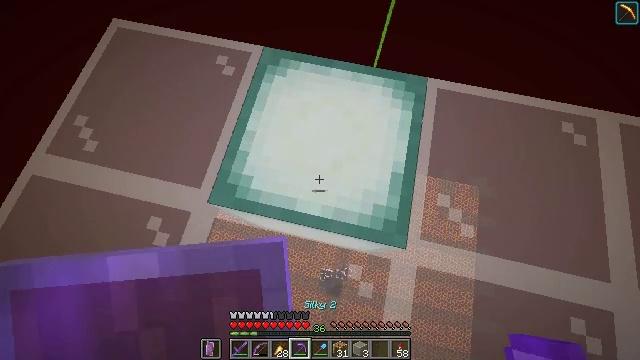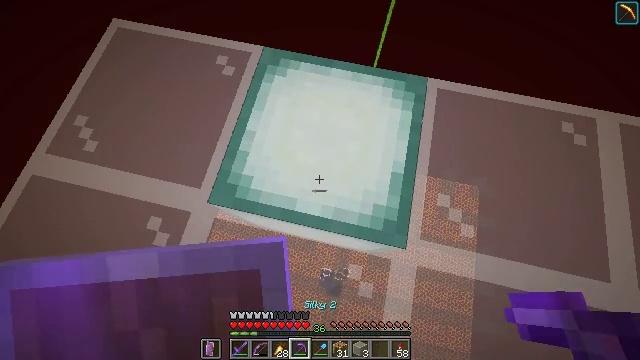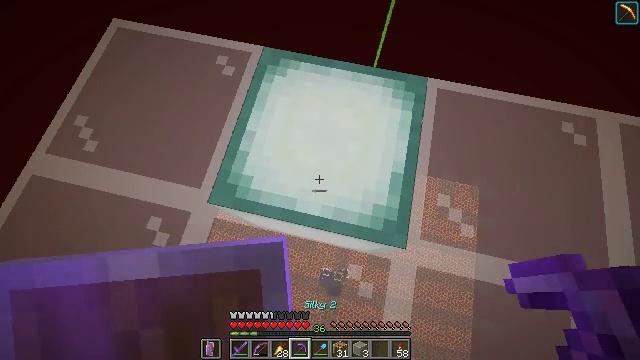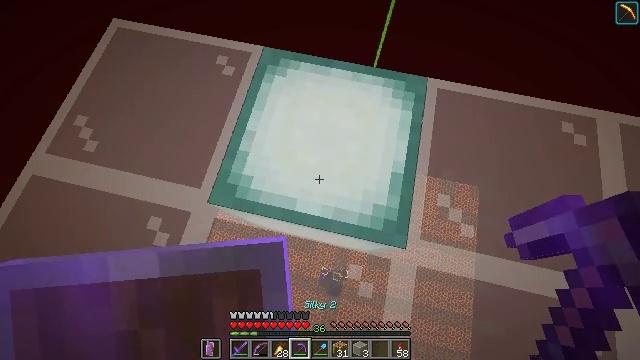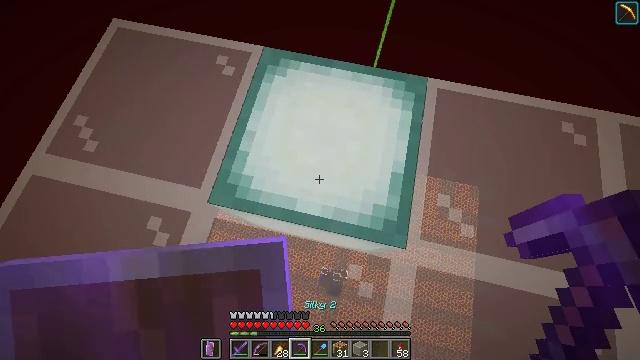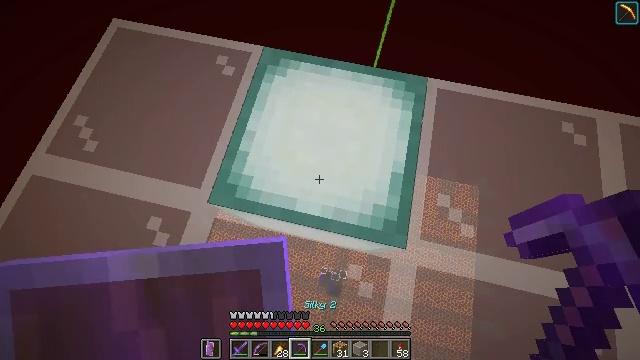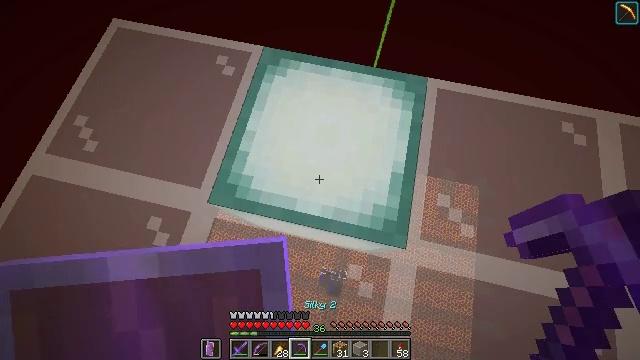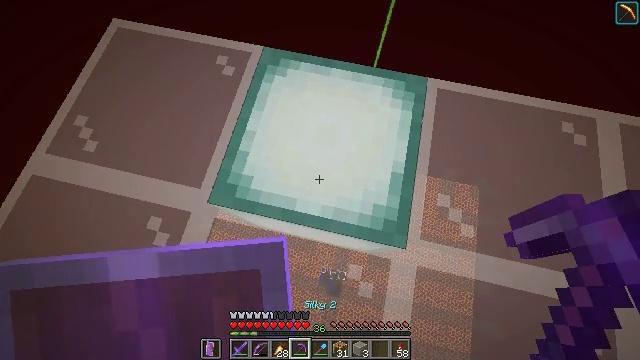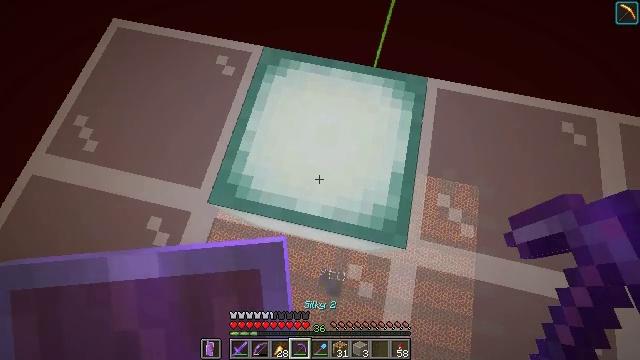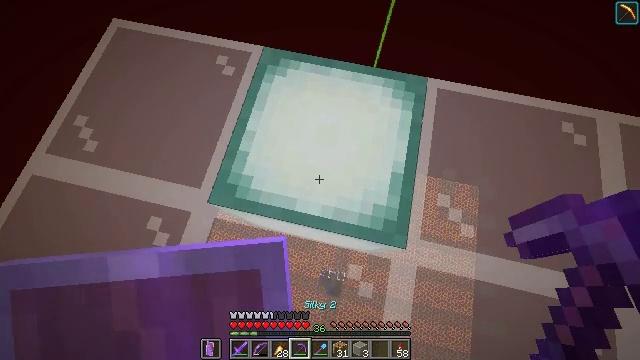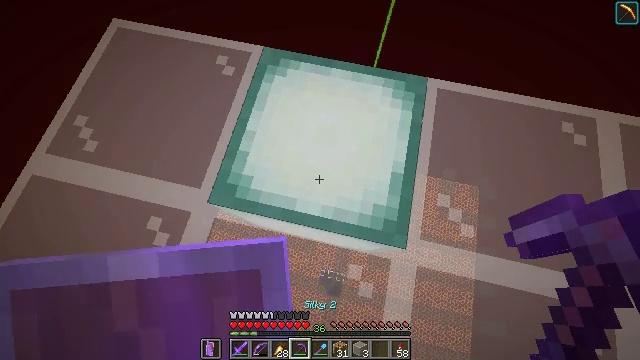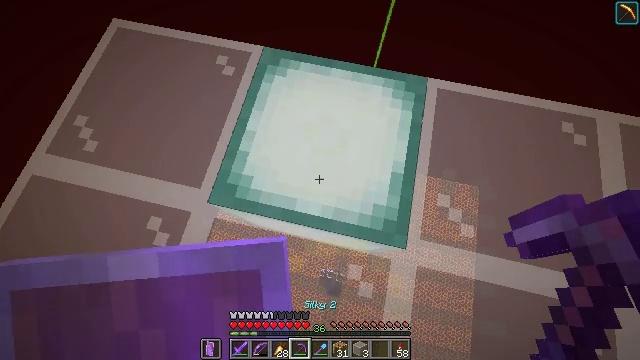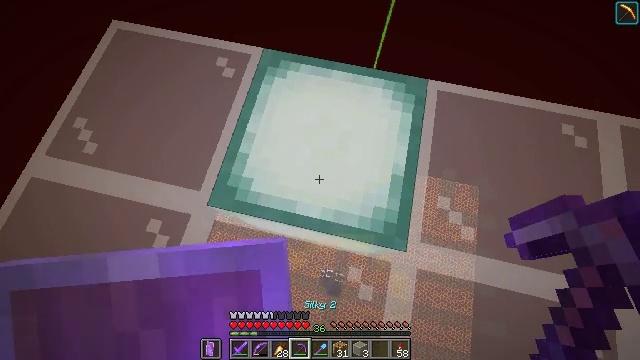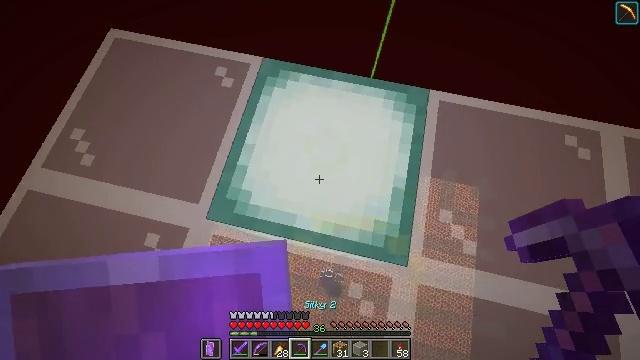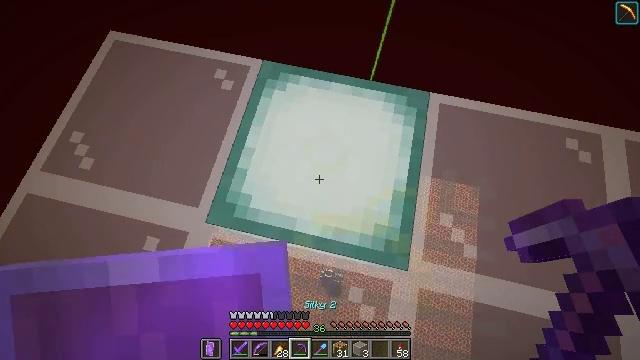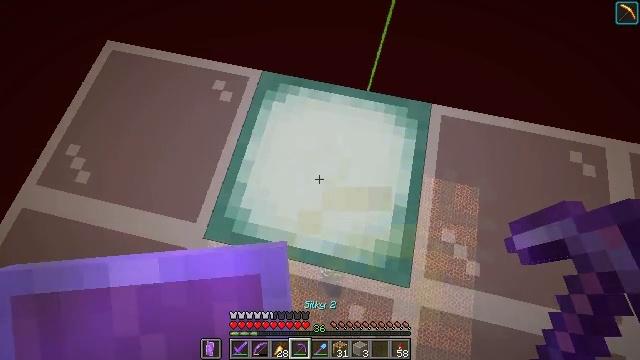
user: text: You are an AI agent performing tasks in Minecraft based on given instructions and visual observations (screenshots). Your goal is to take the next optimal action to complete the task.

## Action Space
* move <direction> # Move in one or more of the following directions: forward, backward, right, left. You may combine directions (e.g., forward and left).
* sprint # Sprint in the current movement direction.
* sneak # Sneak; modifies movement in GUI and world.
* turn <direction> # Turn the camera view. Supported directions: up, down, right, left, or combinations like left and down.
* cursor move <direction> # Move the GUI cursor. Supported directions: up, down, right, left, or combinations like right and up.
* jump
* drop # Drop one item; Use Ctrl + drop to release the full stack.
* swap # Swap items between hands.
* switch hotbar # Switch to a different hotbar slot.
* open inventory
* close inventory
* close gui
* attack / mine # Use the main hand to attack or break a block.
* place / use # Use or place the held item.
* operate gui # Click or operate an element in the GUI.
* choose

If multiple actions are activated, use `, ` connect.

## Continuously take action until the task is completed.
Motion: motion action
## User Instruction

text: Gather the sea lantern with a pickaxe.
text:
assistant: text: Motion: sneak
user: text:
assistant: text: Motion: sneak
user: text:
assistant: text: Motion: sneak
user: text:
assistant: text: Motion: sneak
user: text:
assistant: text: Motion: sneak
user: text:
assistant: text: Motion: sneak
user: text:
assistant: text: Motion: sneak
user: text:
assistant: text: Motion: sneak
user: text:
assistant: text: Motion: sneak
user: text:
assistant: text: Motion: sneak
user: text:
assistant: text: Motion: sneak
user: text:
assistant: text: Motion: move forward, sneak
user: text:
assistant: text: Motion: move forward, sneak
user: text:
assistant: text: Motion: move forward, sneak
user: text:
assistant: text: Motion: sneak
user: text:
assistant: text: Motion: sneak
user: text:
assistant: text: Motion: sneak
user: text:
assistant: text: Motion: sneak
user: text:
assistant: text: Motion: sneak
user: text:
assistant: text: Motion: sneak
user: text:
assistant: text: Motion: sneak
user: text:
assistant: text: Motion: sneak
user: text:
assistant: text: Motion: sneak
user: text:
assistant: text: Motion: sneak
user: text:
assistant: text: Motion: sneak
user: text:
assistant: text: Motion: sneak
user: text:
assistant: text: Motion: sneak, attack / mine
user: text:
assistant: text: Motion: sneak, attack / mine
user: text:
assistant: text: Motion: sneak, attack / mine
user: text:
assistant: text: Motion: sneak, attack / mine